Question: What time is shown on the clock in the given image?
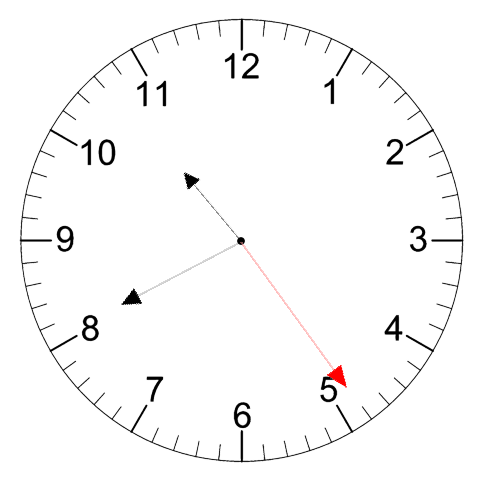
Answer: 10:40:24